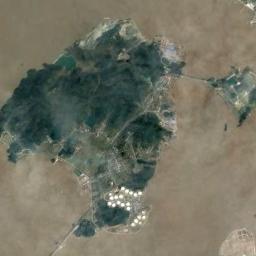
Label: island